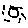
Label: sun